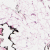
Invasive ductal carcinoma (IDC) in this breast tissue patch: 0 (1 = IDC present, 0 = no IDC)